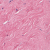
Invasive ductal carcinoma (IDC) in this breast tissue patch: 1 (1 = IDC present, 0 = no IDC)